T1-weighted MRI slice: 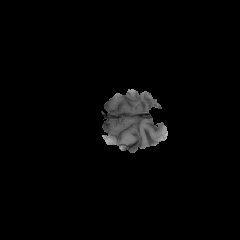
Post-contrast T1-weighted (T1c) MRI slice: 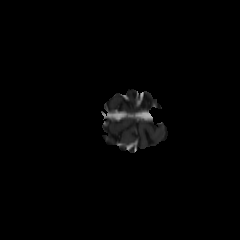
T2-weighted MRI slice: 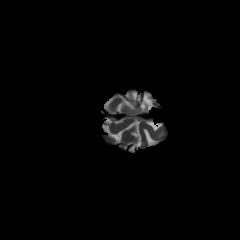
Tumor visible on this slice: no